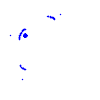
Particle: pion